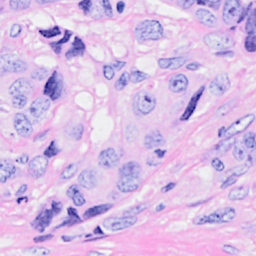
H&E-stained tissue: Breast